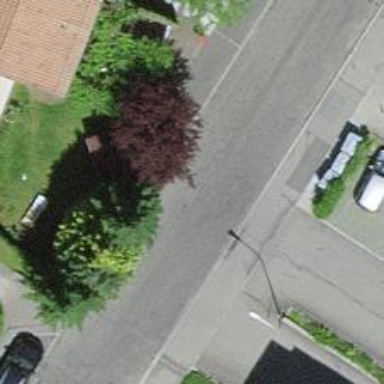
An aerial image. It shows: Residential road with separate sidewalk.